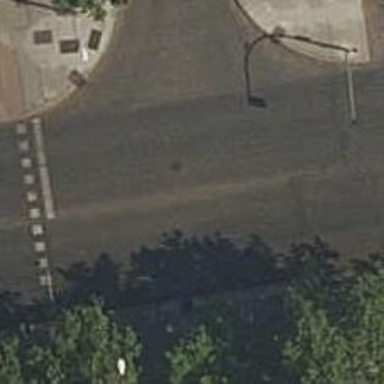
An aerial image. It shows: Road with traffic signals.